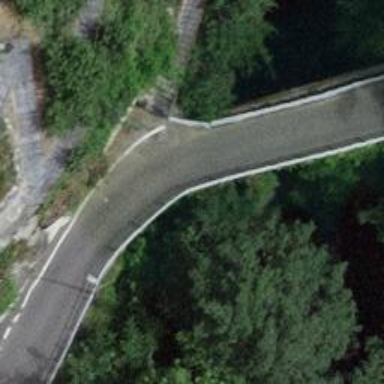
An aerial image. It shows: Residential road with asphalt surface that features bridge.